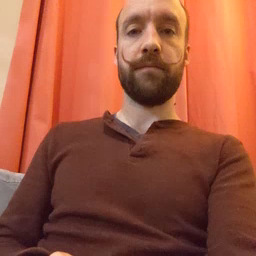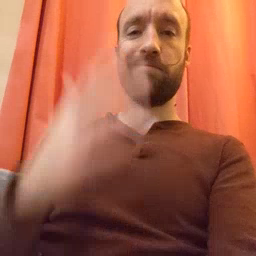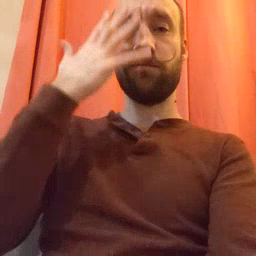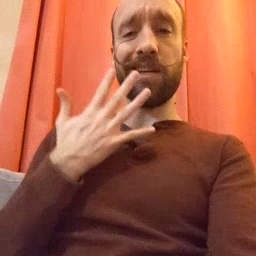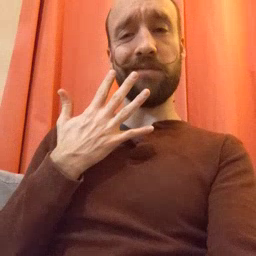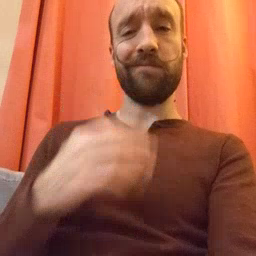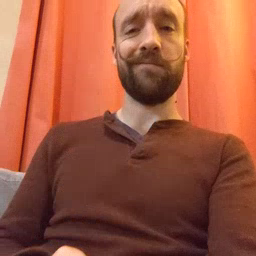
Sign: sad